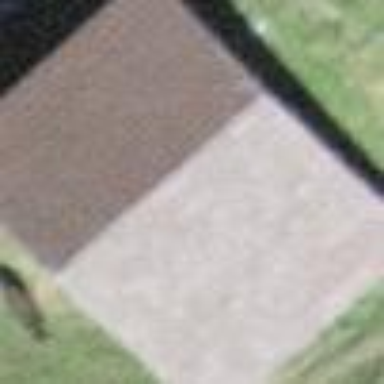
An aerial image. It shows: Barn.